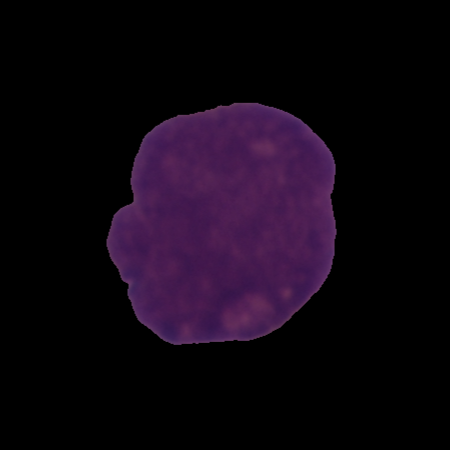
Label: cancer